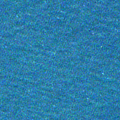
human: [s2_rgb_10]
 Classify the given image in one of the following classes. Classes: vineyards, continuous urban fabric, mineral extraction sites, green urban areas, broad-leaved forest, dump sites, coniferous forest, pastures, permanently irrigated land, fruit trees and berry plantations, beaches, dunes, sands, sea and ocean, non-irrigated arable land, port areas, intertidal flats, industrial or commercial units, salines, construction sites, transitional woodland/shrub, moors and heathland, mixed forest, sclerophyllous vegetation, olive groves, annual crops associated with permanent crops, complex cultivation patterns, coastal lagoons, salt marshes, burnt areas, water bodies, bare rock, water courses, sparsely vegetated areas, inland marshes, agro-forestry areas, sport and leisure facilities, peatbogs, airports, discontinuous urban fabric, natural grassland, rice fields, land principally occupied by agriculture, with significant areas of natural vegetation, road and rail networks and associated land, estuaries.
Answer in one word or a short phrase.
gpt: sea and ocean